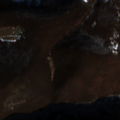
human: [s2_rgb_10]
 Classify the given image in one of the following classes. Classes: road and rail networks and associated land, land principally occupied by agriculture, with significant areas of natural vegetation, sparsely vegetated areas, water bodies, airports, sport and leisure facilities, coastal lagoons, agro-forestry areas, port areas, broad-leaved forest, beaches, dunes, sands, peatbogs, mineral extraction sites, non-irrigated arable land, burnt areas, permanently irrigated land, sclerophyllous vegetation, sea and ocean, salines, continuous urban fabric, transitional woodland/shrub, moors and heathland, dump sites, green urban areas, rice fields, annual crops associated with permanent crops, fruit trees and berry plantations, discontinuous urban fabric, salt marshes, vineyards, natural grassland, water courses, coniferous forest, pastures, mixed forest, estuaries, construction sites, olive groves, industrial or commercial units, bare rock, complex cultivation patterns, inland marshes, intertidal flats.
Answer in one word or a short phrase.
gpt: land principally occupied by agriculture, with significant areas of natural vegetation, broad-leaved forest